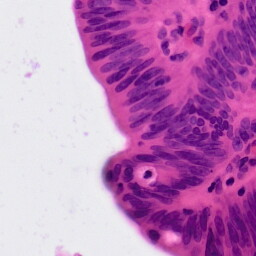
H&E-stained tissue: Colon